Question: I've following table structure in my SQLite Database.

In my SqliteOpenHelper class, I wrote following method.
'''
public Form getAllForms(){
SQLiteDatabase db = this.getReadableDatabase();
Cursor cursor = db.rawQuery("select * from "+FORM_TABLE, null);
int count = cursor.getCount();
String formID = cursor.getString(0);
Form form = new Form();
form.setId(formID);
cursor.close();
db.close();
return form;
}
'''
I'm sure there's some data in it because I already watched 'count' in debugging mode and I saw the quantity of row that actually existing in database. But CursorIndexOutOfBoundException shows up at cursor.getString(0). plus cursor.getInt(0) and cursor.getString(1) didn't work also. What's the problem might be?
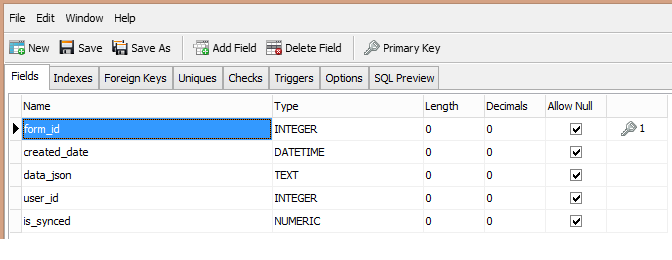
Answer: You need to move the cursor to a valid row.
Valid rows are indexed from 0 to count-1. At first the cursor will point to row index -1 i.e. the one just before the first row.
The canonical way of looping through all rows is
'''
if (cursor.moveToFirst()) {
do {
// now access cursor columns
} while (cursor.moveToNext());
}
'''